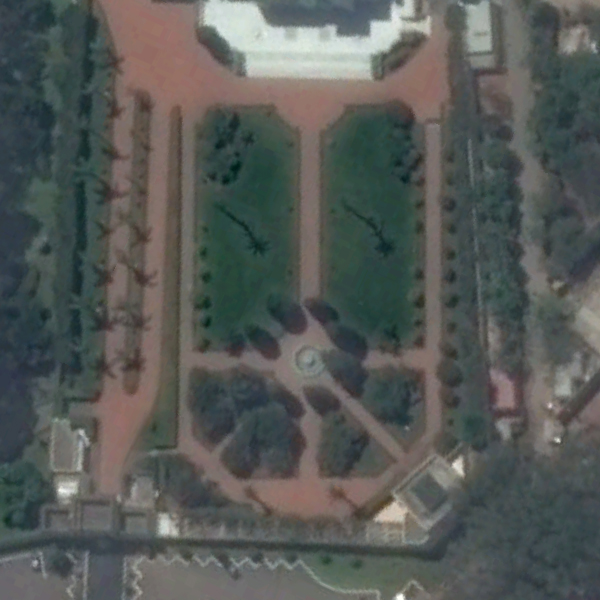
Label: Square